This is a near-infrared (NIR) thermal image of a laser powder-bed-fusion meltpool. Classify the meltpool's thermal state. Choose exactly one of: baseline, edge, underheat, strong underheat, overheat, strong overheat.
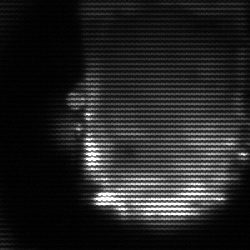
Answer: baseline